Question: Seem that OrientDB doesn't return the correct result for the simple search.
I created a class node 'item' with 2 properties 'id' and 'flag'
- 'id'- 'flag'
'flag' can be set by '1', '0', or 'null' value.
I use the query below to get all 'item' which has 'flag' is '1'
But the query returns nothing.
I have tested on '2.2.7' and '2.2.10', and seem that this issue only occurs if 'flag' was defined in schema before feeding data.
Is it bug?

: Added sample database. <URL>
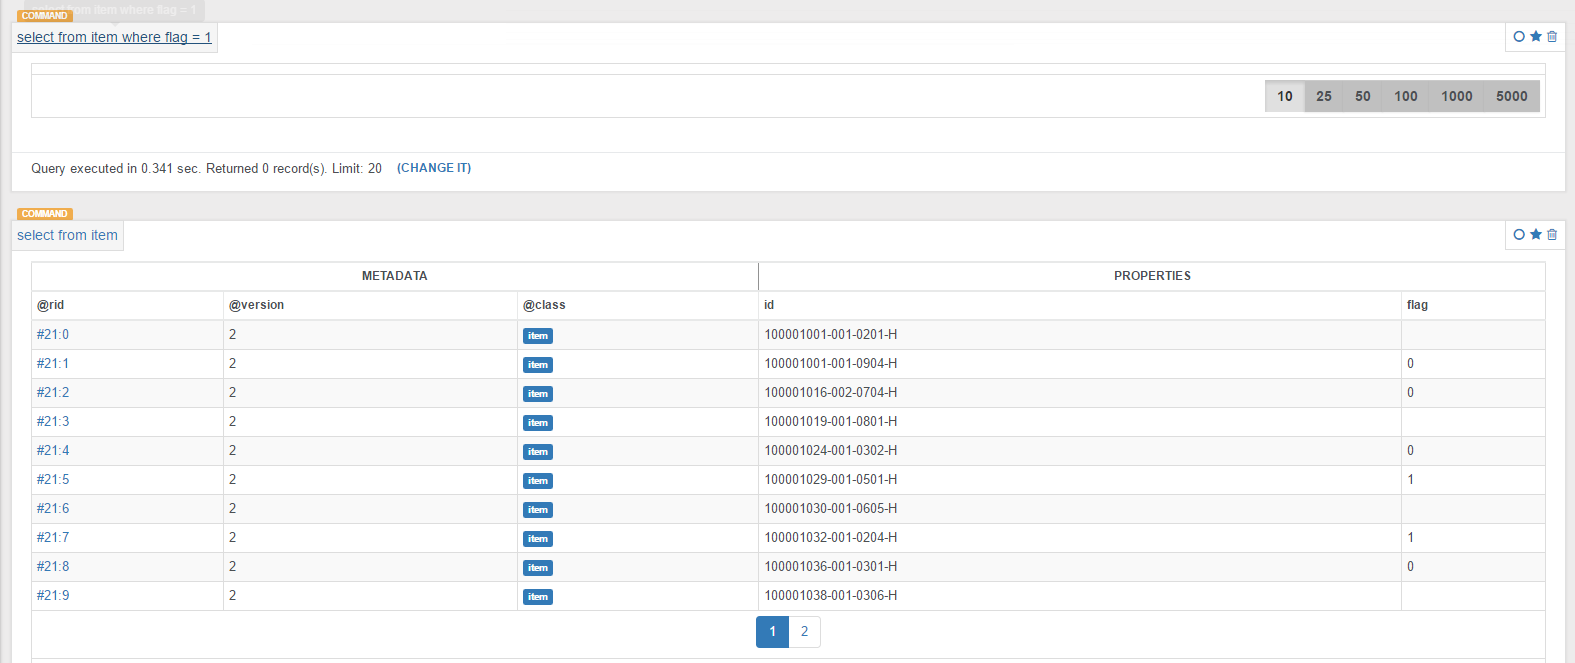
Answer: If you use 'select from item where 1 = flag' it works.
For your query 'select from item where flag = 1' could you open an issue on github attaching your database ?